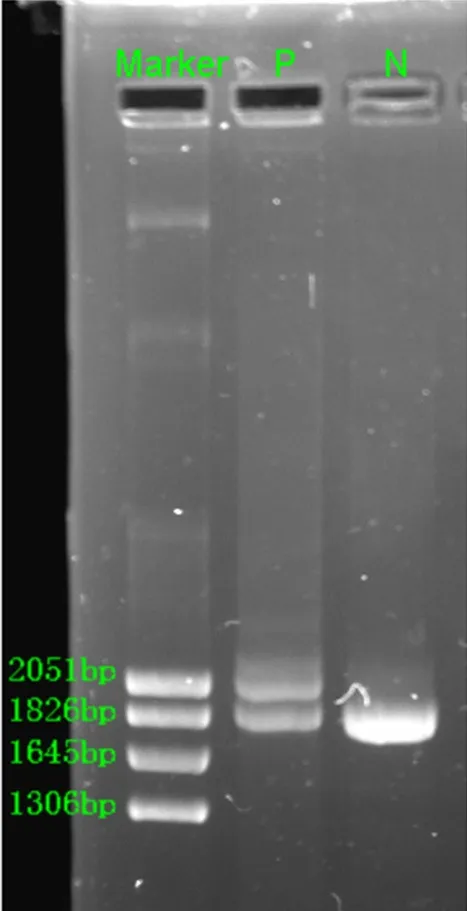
Gap-PCR revealed the rightward deletion (-alpha3.7/alphaalpha) for the patient. N, normal; P, patient.
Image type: pathology (fish)